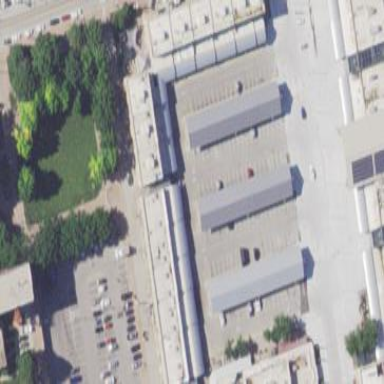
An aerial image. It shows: View of roof of building.